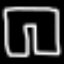
Label: pants